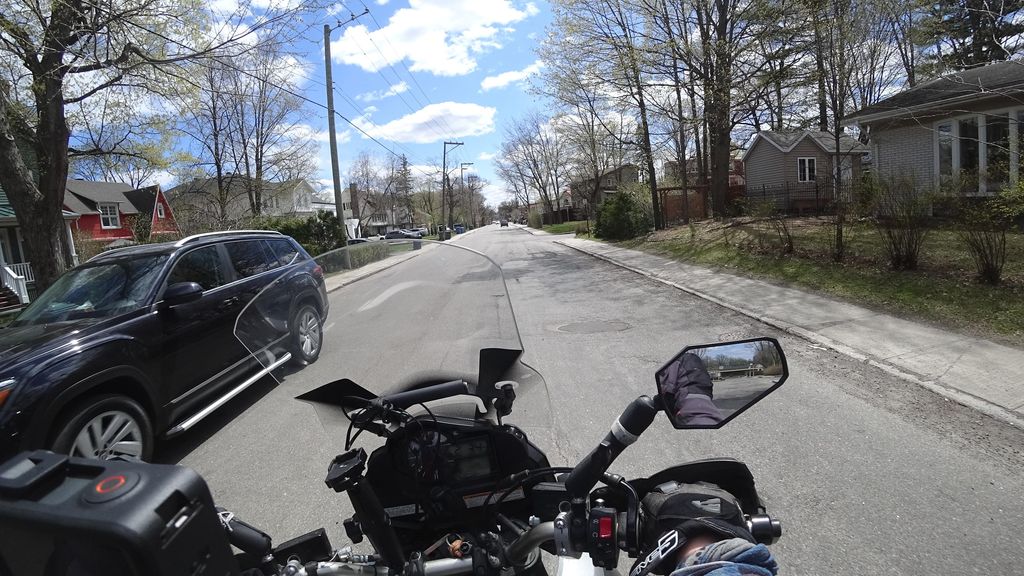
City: quebec_city